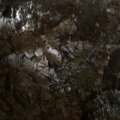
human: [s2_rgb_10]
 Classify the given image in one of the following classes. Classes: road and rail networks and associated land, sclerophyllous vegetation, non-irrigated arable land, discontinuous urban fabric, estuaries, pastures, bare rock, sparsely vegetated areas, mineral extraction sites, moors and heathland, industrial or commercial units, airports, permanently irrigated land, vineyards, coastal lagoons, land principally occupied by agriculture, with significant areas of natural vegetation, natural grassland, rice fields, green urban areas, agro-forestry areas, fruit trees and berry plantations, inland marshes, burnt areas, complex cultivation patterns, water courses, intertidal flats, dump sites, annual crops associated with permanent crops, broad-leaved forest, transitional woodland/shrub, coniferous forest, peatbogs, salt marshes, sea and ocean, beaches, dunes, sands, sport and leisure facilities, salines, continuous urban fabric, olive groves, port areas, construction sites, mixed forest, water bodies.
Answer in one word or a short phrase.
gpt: complex cultivation patterns, land principally occupied by agriculture, with significant areas of natural vegetation, broad-leaved forest, natural grassland, transitional woodland/shrub